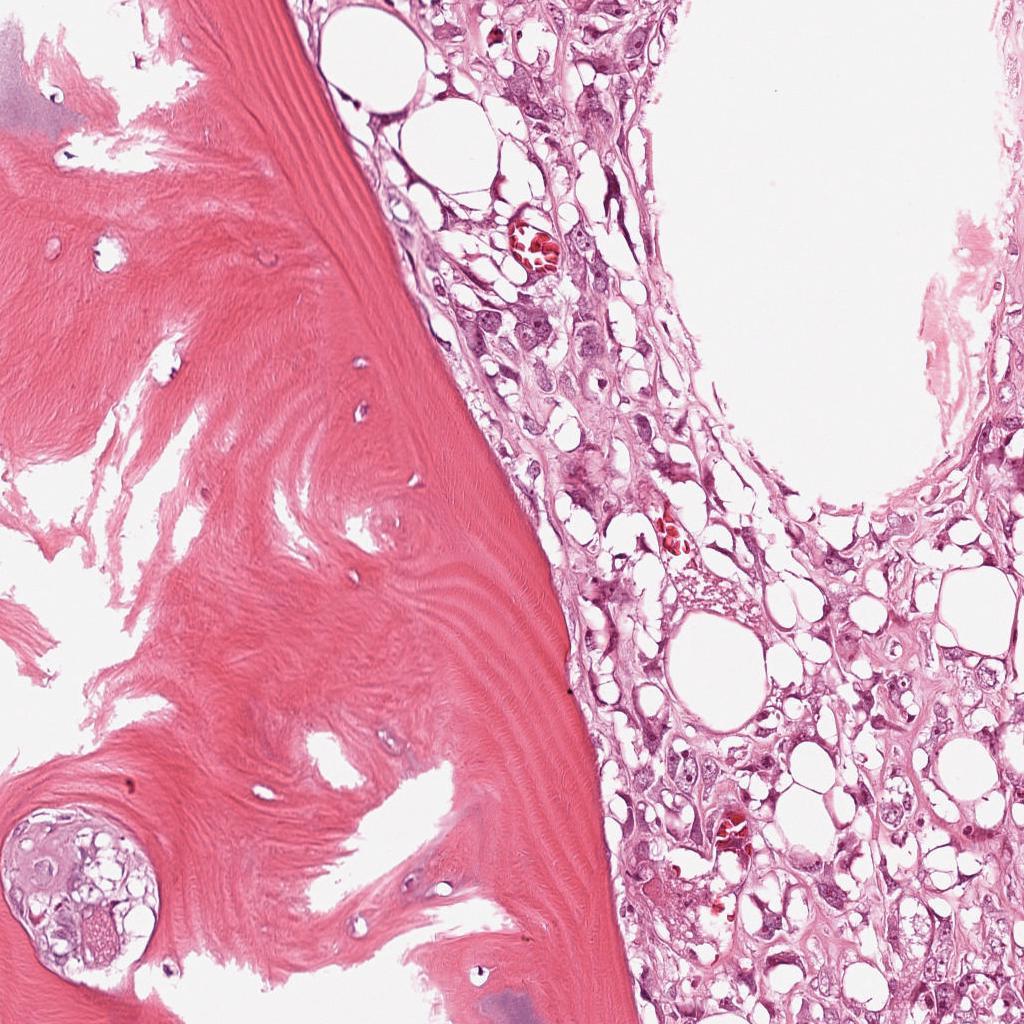
Label: Viable